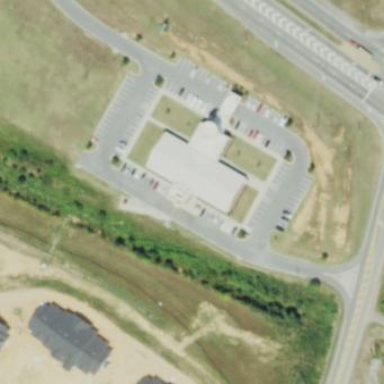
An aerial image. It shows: Clinic building offering healthcare services.